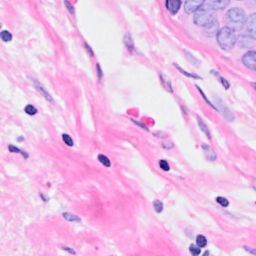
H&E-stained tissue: Breast